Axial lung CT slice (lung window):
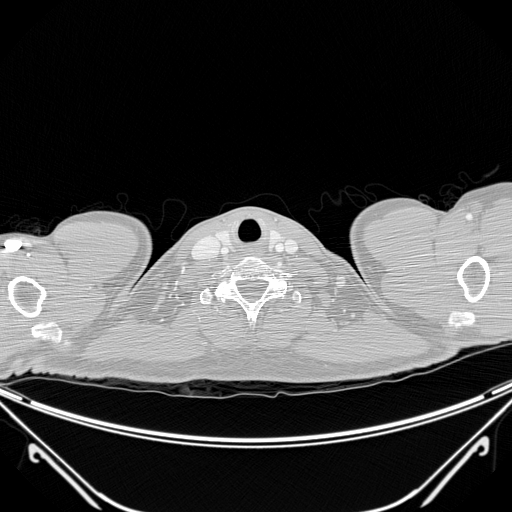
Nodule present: no